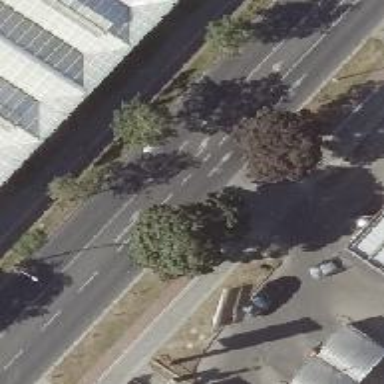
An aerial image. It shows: Secondary road with asphalt surface. There are separate sidewalks on both sides. The road has lane markings and dedicated cycle tracks.